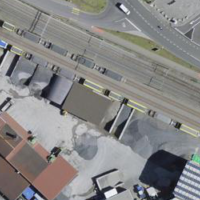
EUNIS habitat code: 54
Species observed at this site:
Mercurialis perennis